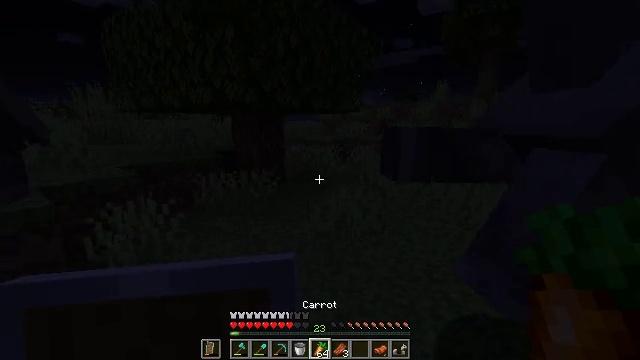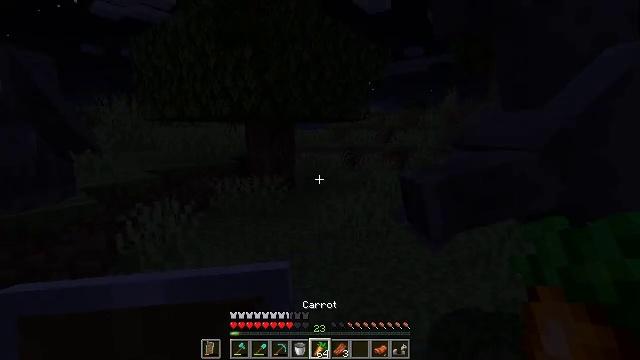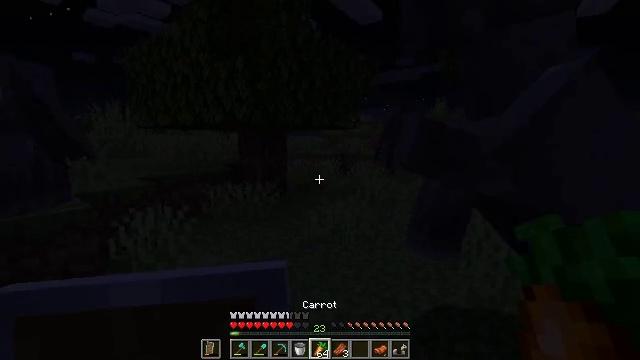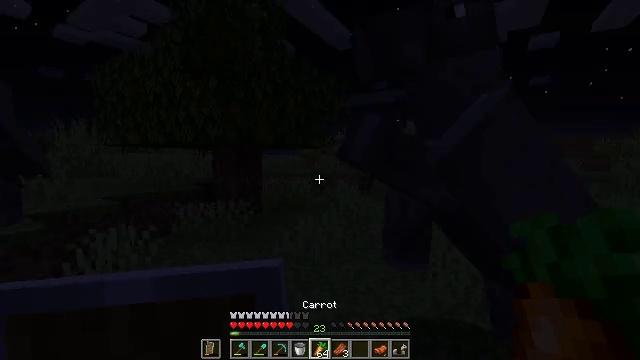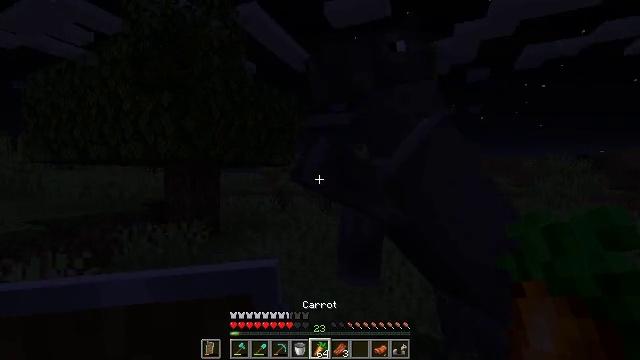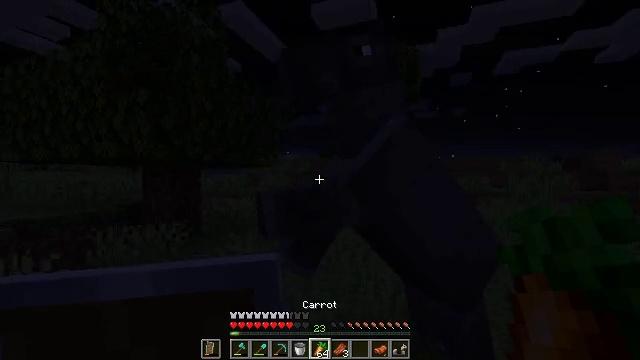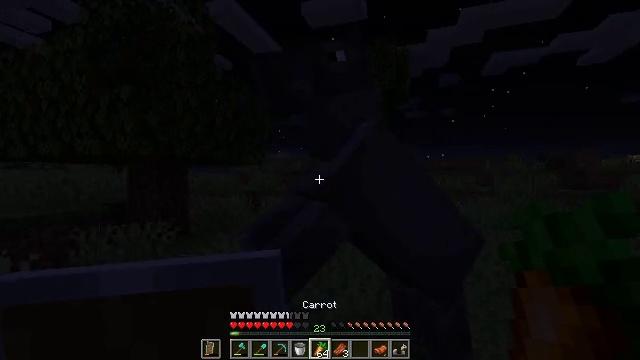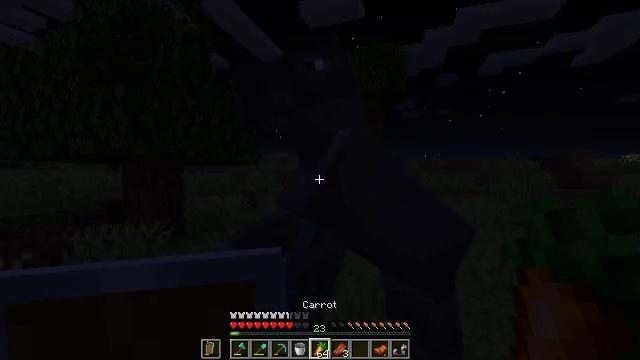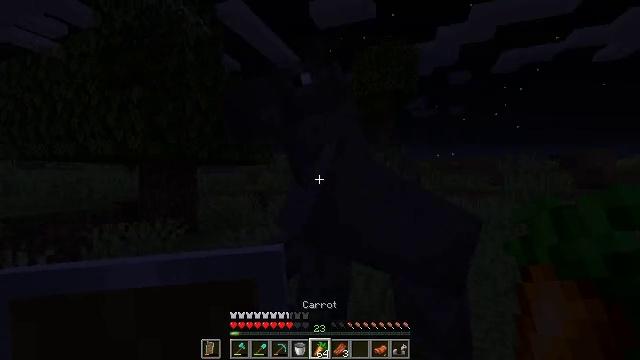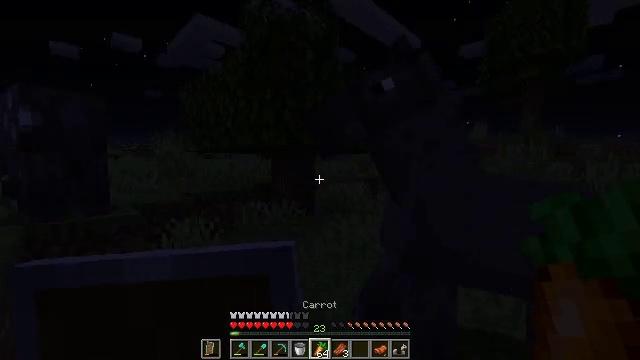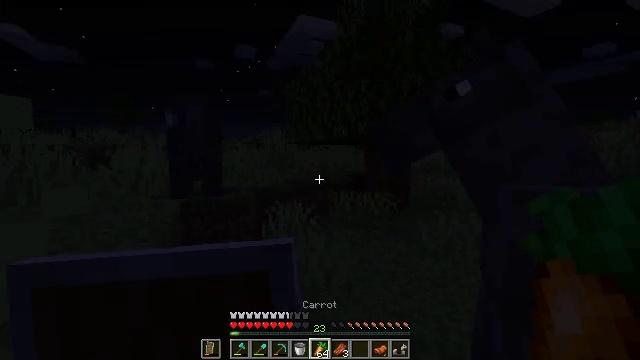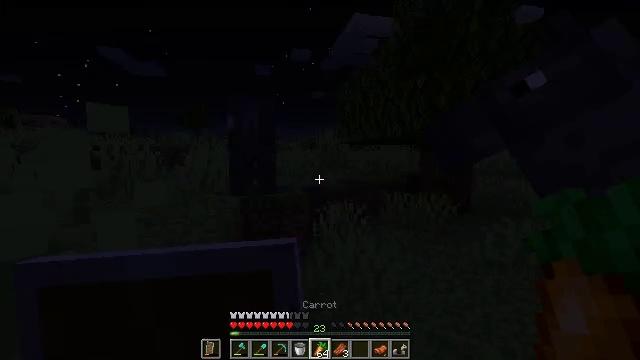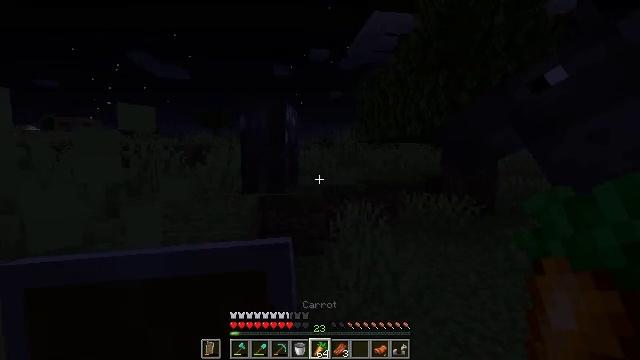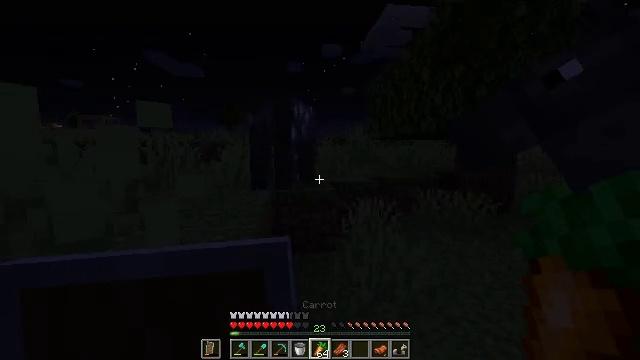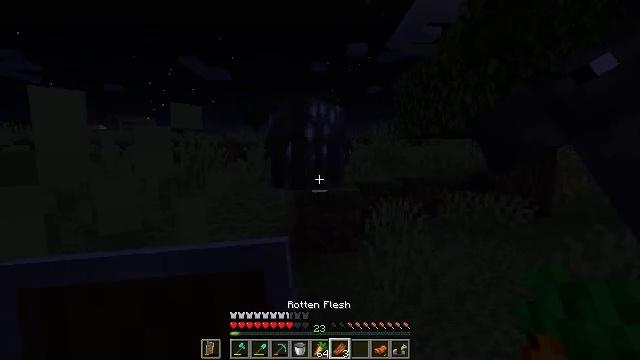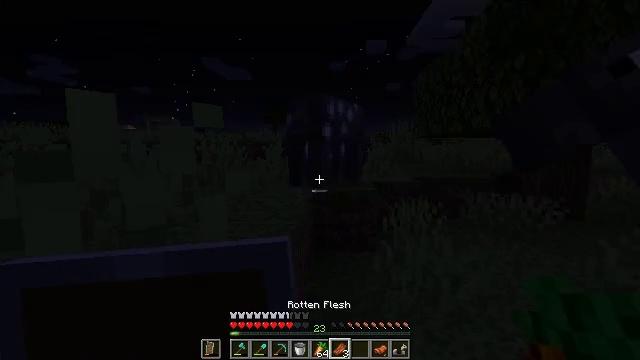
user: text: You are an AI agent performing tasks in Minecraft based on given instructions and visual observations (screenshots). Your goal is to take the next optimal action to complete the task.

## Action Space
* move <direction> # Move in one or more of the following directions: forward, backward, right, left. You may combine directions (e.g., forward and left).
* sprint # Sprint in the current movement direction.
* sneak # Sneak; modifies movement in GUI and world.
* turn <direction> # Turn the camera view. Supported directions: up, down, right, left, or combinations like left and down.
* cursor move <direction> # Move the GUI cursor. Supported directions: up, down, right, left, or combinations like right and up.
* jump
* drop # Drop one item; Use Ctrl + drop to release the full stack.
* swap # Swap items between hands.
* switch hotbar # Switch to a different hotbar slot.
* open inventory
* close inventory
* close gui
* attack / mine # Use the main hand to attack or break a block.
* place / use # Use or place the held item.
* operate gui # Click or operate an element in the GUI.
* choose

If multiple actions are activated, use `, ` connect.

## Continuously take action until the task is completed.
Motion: motion action
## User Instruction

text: Attack the spruce planks to recycle them.
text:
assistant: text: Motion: move back, turn left and up
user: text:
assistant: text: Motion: move back, turn right and up
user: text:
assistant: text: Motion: move back, turn right and up
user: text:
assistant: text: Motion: move back, turn right and up
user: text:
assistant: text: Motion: move back, turn right
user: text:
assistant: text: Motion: turn right
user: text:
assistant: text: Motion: no_op
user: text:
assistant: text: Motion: turn left
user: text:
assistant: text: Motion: turn left and down
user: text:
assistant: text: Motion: turn left and down
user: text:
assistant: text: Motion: turn left
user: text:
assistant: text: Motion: turn left
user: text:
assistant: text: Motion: turn left
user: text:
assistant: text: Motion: turn left
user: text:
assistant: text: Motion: turn left
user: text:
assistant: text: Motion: turn left
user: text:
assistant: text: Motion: turn left
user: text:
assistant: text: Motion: no_op
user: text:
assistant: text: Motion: no_op
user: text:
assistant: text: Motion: no_op
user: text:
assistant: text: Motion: no_op
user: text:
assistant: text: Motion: move forward
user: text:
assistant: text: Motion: move forward
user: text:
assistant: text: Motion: move forward
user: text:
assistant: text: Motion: move forward
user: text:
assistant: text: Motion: move forward
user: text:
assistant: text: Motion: move forward
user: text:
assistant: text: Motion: move forward
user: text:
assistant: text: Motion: move forward, turn right
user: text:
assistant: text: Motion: move forward, turn right and up